Question: I have a 'google-map' with customized markers. Those markers are logos of companies. After inquiring the APIs I am able to obtain a 'json' file with the vessels I am interested in.
I have is that I have been trying to inject these vessels into a table on the user interface, without success unfortunately. How to do that?

Below the typical response from the <URL>
'''
[
{
"AIS":{
"MMSI":227441980,
"TIMESTAMP":"2017-08-11 11:17:37 UTC",
"LATITUDE":46.1459,
"LONGITUDE":-1.16631,
"COURSE":360.0,
"SPEED":0.0,
"HEADING":511,
"NAVSTAT":1,
"IMO":0,
"NAME":"CLEMENTINE",
"CALLSIGN":"FJVK",
"TYPE":60,
"A":0,
"B":0,
"C":0,
"D":0,
"DRAUGHT":0.0,
"DESTINATION":"",
"ETA_AIS":"00-00 00:00",
"ETA":"",
"SRC":"TER",
"ZONE": "North Sea",
"ECA": true
}
}
]
'''
Below the code I am using to inject the value from the API fetch into the Table:
'''
import React from 'react';
import { Table } from 'reactstrap';
const shipCompanyMap = {
MICHIGAN: 'DONJON',
ATLANTIC SALVOR': 'DONJON',
STUYVESANT: 'DUTRA'
};
const Ship = ({ ship, logoMap, logoClick }) => {
const shipName = ship.AIS.NAME;
const company = shipCompanyMap[shipName];
const img = logoMap[company && company.split(' ').join('').toUpperCase()];
return (
<div onClick={(event) => logoClick(event, ship)}>
{/* Render shipImage image */}
<img src={img} alt="Logo" />
</div>
);
};
export { Ship };
const ShipTracker = ({ ships, setActiveShip }) => {
console.log('These are the ships: ', { ships });
return (
<div className="ship-tracker">
<Table className="flags-table" responsive hover>
<thead>
<tr>
<th>#</th>
<th>MMSI</th>
<th>TIMESTAMP</th>
<th>LATITUDE</th>
<th>LONGITUDE</th>
<th>COURSE</th>
<th>SPEED</th>
<th>HEADING</th>
<th>NAVSTAT</th>
<th>IMO</th>
<th>NAME</th>
<th>CALLSIGN</th>
</tr>
</thead>
<tbody>
{ships.map((ship, index) => {
// const { IMO, NAME, CALLSIGN, HEADING, SOG, MMSI, LONGITUDE, LATITUDE } = ship;
// const cells = [ NAME, CALLSIGN, HEADING, SOG, IMO, MMSI, LONGITUDE, LATITUDE ];
const {
MMSI,
TIMESTAMP,
LATITUDE,
LONGITUDE,
COURSE,
SPEED,
HEADING,
NAVSTAT,
IMO,
NAME,
CALLSIGN
} = ship;
const cells = [
MMSI,
TIMESTAMP,
LATITUDE,
LONGITUDE,
COURSE,
SPEED,
HEADING,
NAVSTAT,
IMO,
NAME,
CALLSIGN
];
return (
<tr
onClick={() => setActiveShip(ship.AIS.NAME, ship.AIS.LATITUDE, ship.AIS.LONGITUDE)}
key={index}
>
<th scope="row">{index}</th>
{cells.map((cell) => <td key={ship.AIS.MMSI}>{cell}</td>)}
</tr>
);
})}
</tbody>
</Table>
</div>
);
};
export default ShipTracker;
'''
The file below is carrying '<ShipTracker />' information:
'''
class BoatMap extends Component {
constructor(props) {
super(props);
this.state = {
buttonEnabled: false,
buttonClickedAt: new Date(),
progress: 0,
ships: [],
type: 'All',
shipTypes: [],
activeShipTypes: [],
logoMap: {}
};
this.updateRequest = this.updateRequest.bind(this);
this.countDownInterval = null;
}
async componentDidMount() {
this.countDownInterval = setInterval(() => {
}, 500);
await this.updateRequest();
const shipTypeResults = await Client.getEntries({
content_type: 'comp'
});
const shipTypes = shipTypeResults.items.map((data) => data.fields);
const logoMap = shipTypes.reduce((acc, type) => {
return {
...acc,
[type.name]: type.images.fields.file.url
};
}, {});
this.setState({
logoMap
});
}
componentDidUpdate(prevProps, prevState) {
if (this.state.type !== prevState.type) {
console.log('dropdown value changed for ' + this.state.type);
}
}
async updateRequest() {
const url = 'http://localhost:3001/hello';
const fetchingData = await fetch(url);
const ships = await fetchingData.json();
this.setState({
ships
});
}
handleMarkerClick = (event, data) => {
this.props.setActiveShip(data.AIS.NAME, data.AIS.LATITUDE, data.AIS.LONGITUDE);
};
render() {
console.log('ships ', this.state.ships);
return (
<div className="google-map">
<GoogleMapReact
bootstrapURLKeys={{ key: 'KEY' }}
center={{
lat: this.props.activeShip ? this.props.activeShip.latitude : 37.99,
lng: this.props.activeShip ? this.props.activeShip.longitude : -97.31
}}
zoom={5.5}
>
{/* Rendering all the markers here */}
{this.state.ships.map((ship) => (
<Ship
ship={ship}
key={ship.AIS.MMSI}
lat={ship.AIS.LATITUDE}
lng={ship.AIS.LONGITUDE}
logoMap={this.state.logoMap}
logoClick={this.handleMarkerClick}
/>
))}
</GoogleMapReact>
</div>
);
}
}
export default class GoogleMap extends React.Component {
state = {
ships: [],
activeShipTypes: [],
activeCompanies: [],
activeShip: null
};
setActiveShip = (name, latitude, longitude) => {
this.setState({
activeShip: {
name,
latitude,
longitude
}
});
};
render() {
return (
<MapContainer>
<BoatMap
setActiveShip={this.setActiveShip}
activeShip={this.state.activeShip}
handleDropdownChange={this.handleDropdownChange}
/>
<ShipTracker
ships={this.state.ships}
setActiveShip={this.setActiveShip}
onMarkerClick={this.handleMarkerClick}
/>
</MapContainer>
);
}
}
'''
'''
render() {
return (
<MapContainer>
<BoatMap
setActiveShip={this.setActiveShip}
activeShip={this.state.activeShip}
handleDropdownChange={this.handleDropdownChange}
ships={this.state.ships} // <-- Added here
/>
<ShipTracker
ships={this.state.ships}
setActiveShip={this.setActiveShip}
onMarkerClick={this.handleMarkerClick}
/>
</MapContainer>
);
}
'''
I have been researching a lot and came across <URL> which were useful but didn't solve the problem.
Am I maybe misunderstanding the response of the API and how to inject the data?
Thanks for pointing in the right direction for solving this issue.
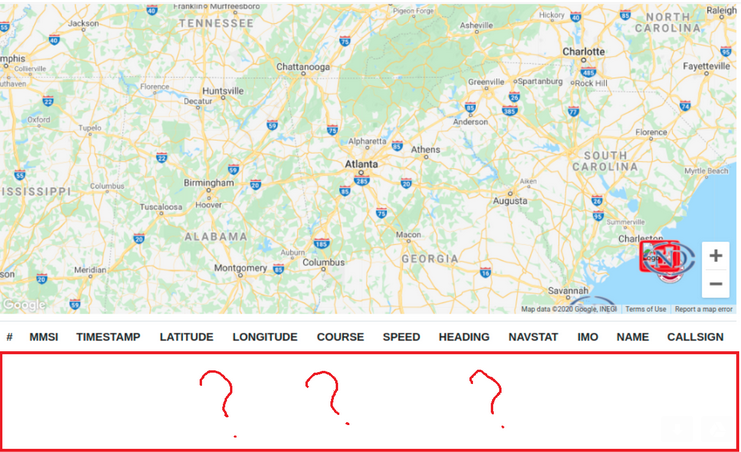
Answer: The issue is when you deconstruct properties from 'ship', you need to get them from 'ship.AIS' not simply 'ship' because 'ship.MMSI', 'ship.TIMESTAMP' etc will be undefined.
'''
const {
MMSI,
TIMESTAMP,
LATITUDE,
LONGITUDE,
COURSE,
SPEED,
HEADING,
NAVSTAT,
IMO,
NAME,
CALLSIGN
} = ship.AIS;
// ^ correct
'''
---
Second issue: 'GoogleMap' has 'ships' in its state but it never gets set to anything. The actual source of data is in 'BoatMap''s 'state.ships'. Therefore you can pass that down from 'BoatMap' to a prop to 'GoogleMap' and remove the 'state.ships' from 'GoogleMap'.
In 'BoatMap', pass 'ships' as a prop:
'''
<GoogleMapReact
ships={this.state.ships}
bootstrapURLKeys={{ key: 'KEY' }}
...
...
'''
In 'GoogleMap', use 'this.props.ships' instead of 'this.state.ships':
'''
<ShipTracker
ships={this.props.ships}
'''
After making those changes, if you're still having trouble, add a 'console.log' here, to verify your fetch is working:
'''
const ships = await fetchingData.json();
console.log('fetched ships', ships);
'''